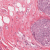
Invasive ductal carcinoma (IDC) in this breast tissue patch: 0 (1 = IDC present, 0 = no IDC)